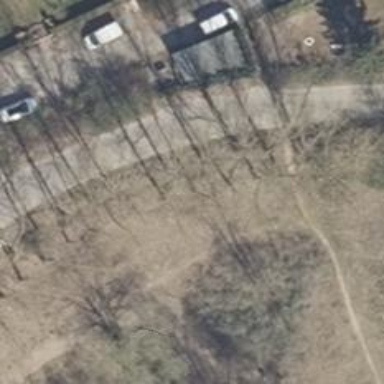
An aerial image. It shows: Dirt path.